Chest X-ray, AP view. Patient: 41 years old, sex M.
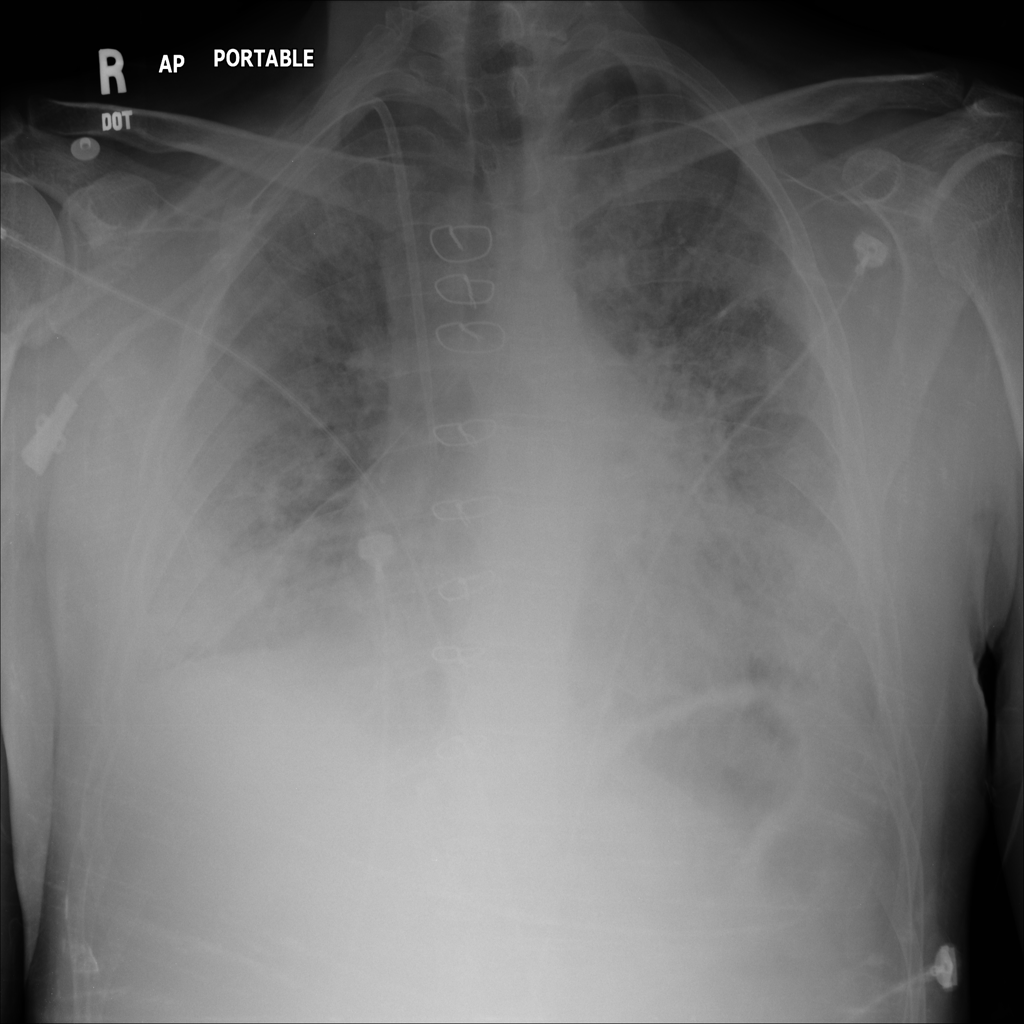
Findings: Edema